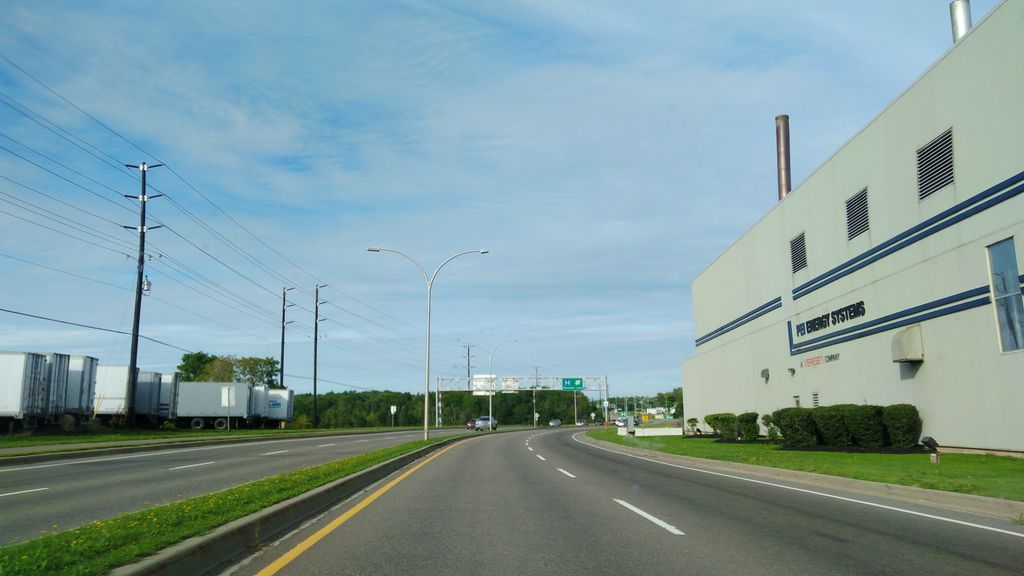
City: charlottetown